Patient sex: M
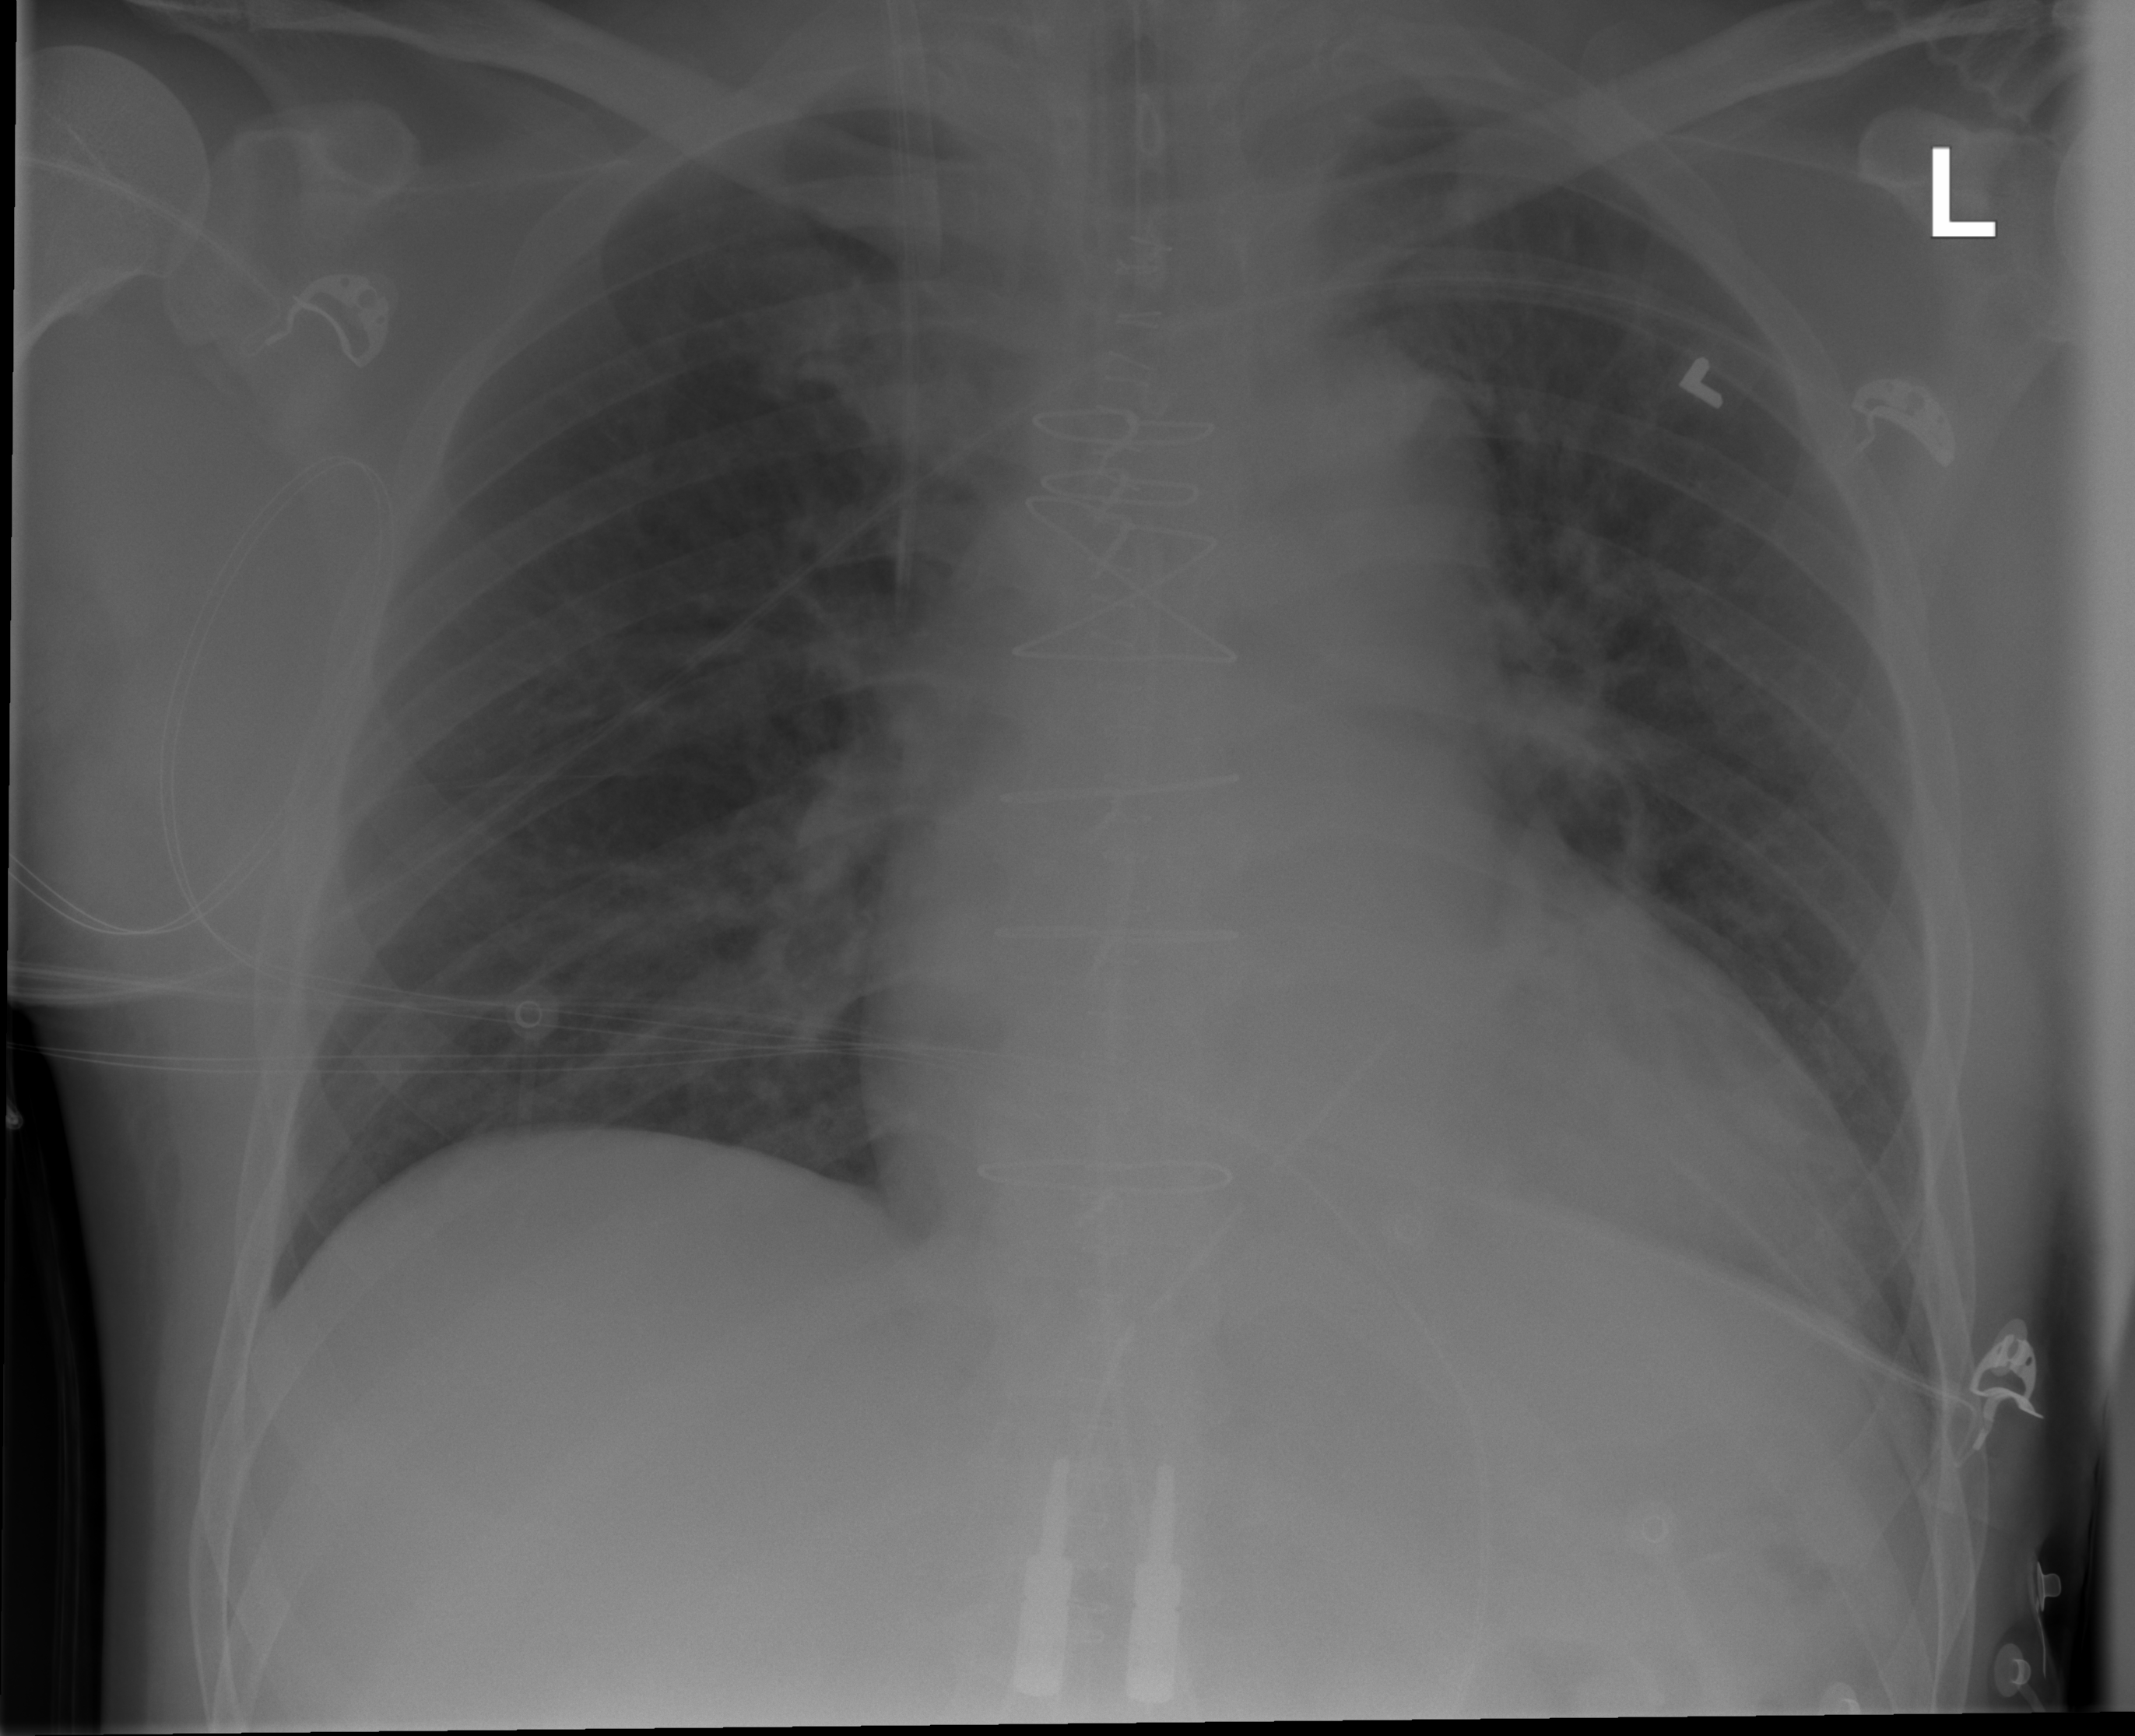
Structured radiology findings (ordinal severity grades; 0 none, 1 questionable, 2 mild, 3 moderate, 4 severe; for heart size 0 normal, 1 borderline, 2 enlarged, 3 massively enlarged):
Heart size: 2
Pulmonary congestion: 2
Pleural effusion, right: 0
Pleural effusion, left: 0
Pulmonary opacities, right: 0
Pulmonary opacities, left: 0
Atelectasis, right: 0
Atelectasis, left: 0